Aerial crown-view tile of a tropical tree (Barro Colorado Island, Panama), acquired 20250512:
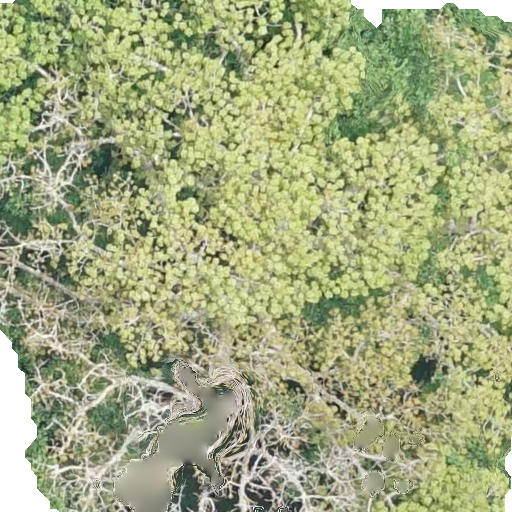
Species: Sterculia apetala
GBIF accepted scientific name: Sterculia apetala
Crown area: 506.547 m²